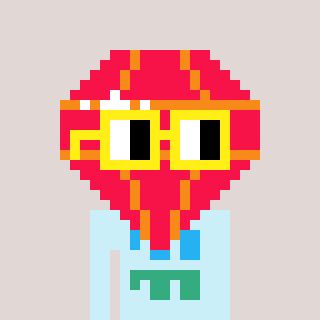
a pixel art character with square yellow glasses, a red diamond-shaped head and a cold-colored body on a warm background